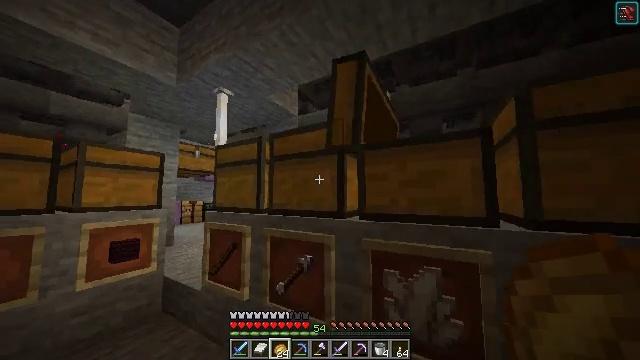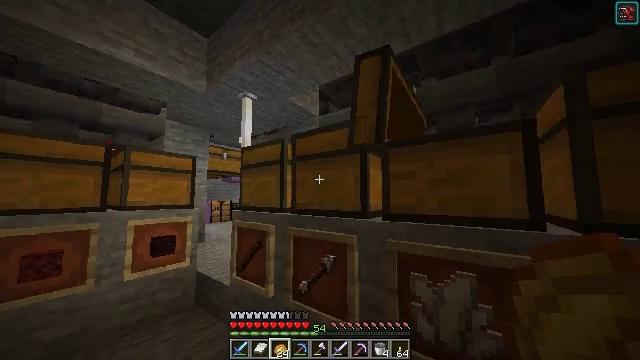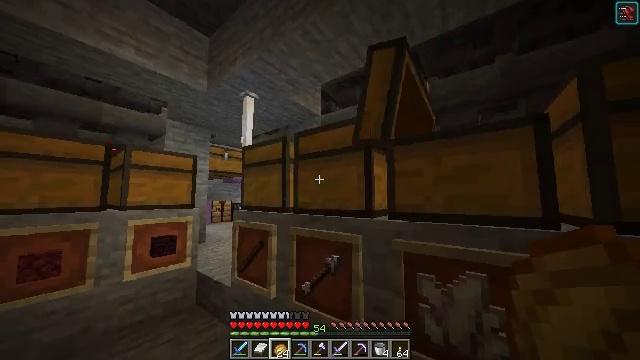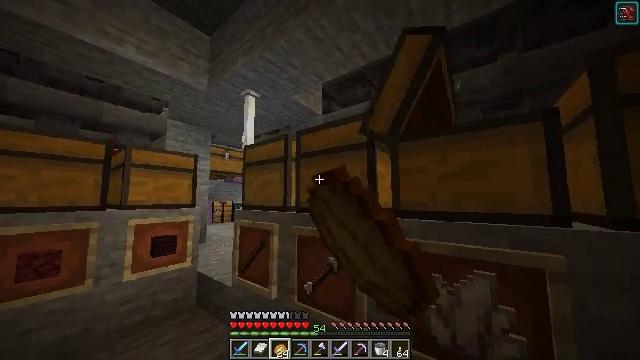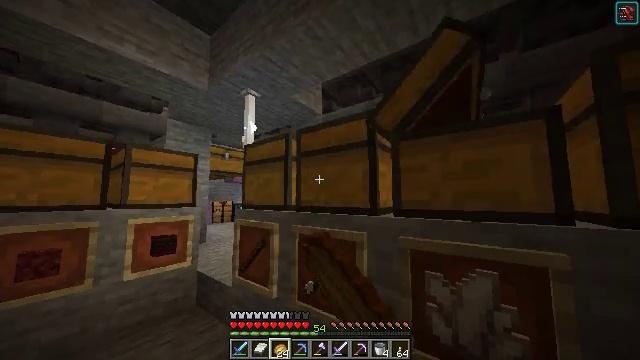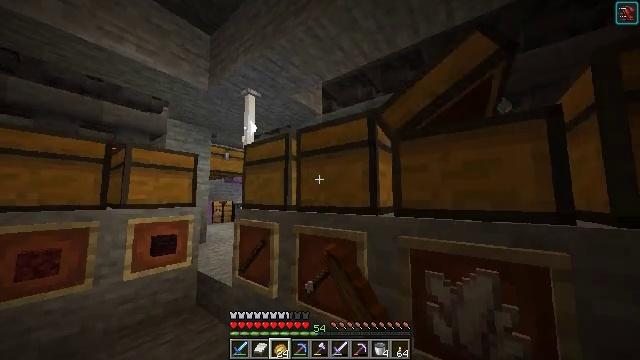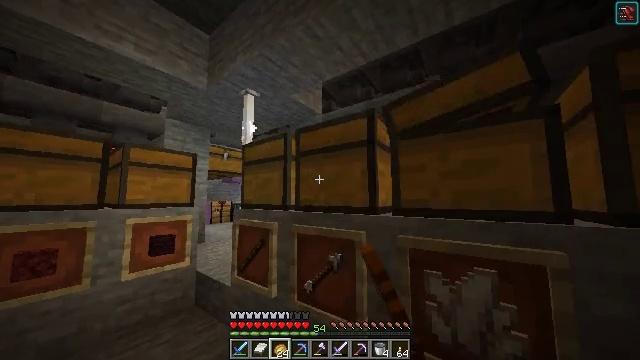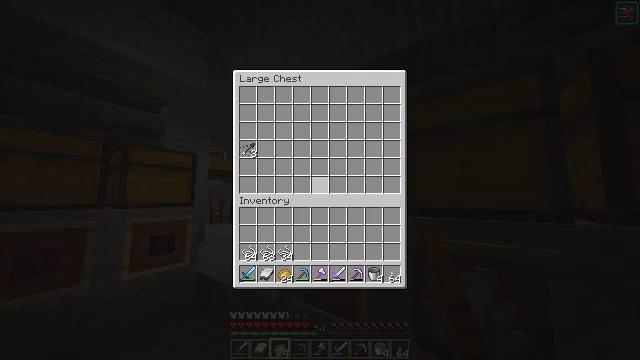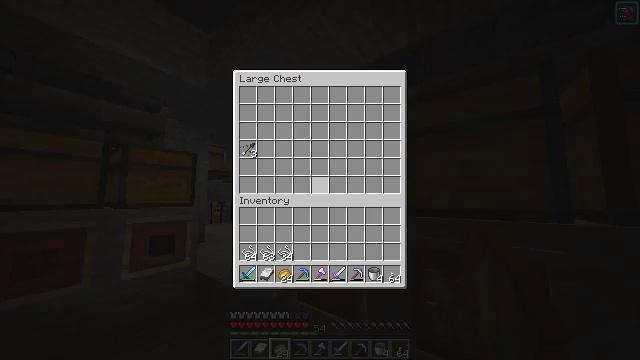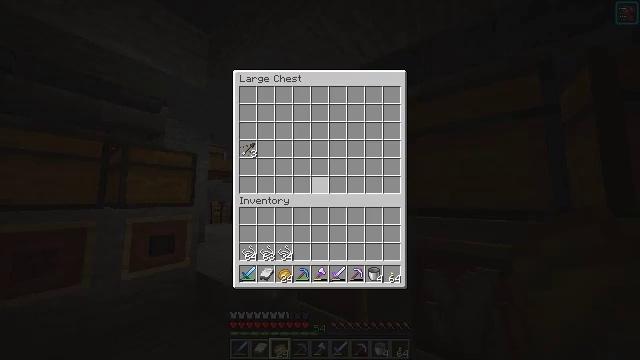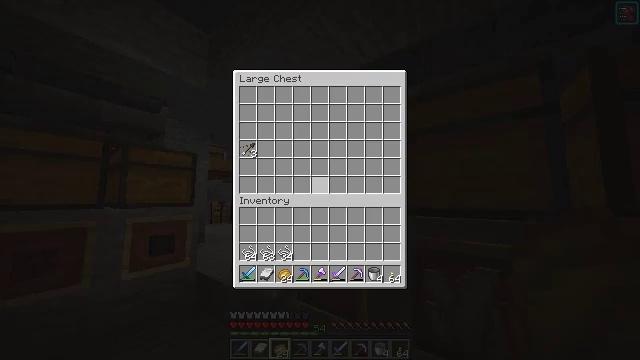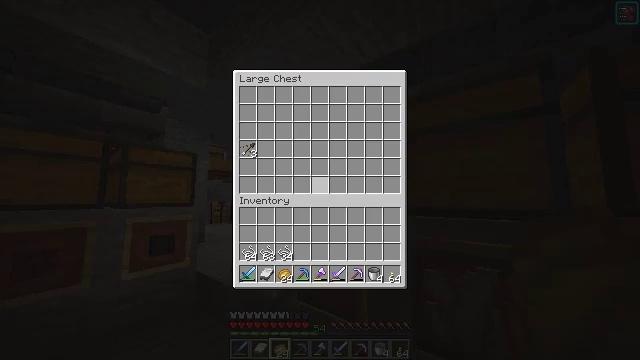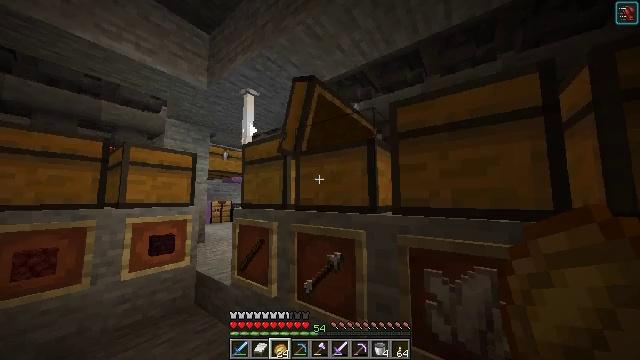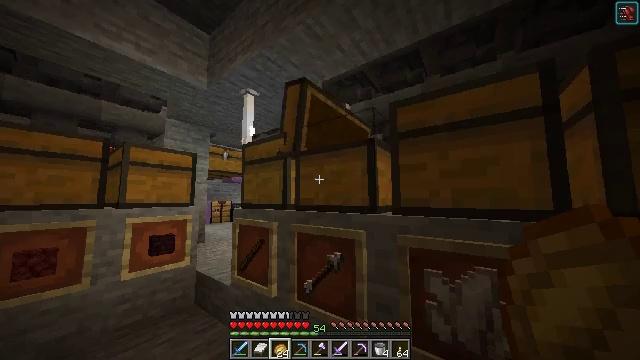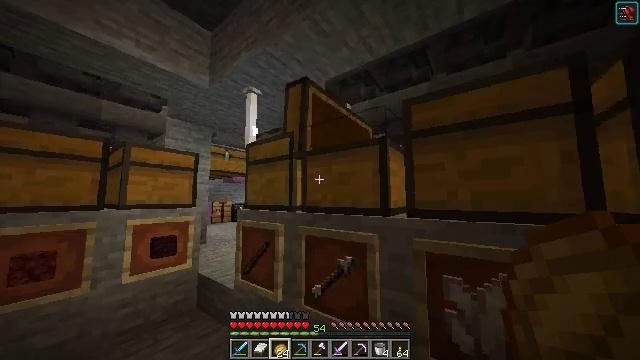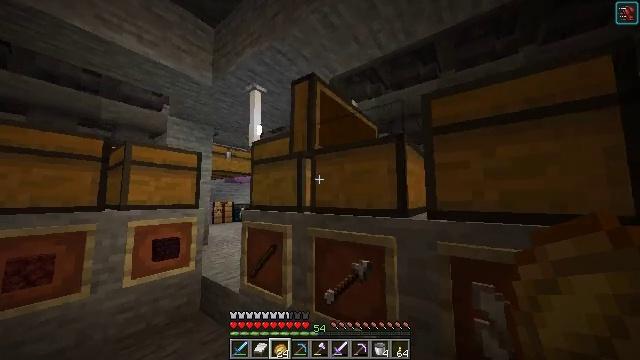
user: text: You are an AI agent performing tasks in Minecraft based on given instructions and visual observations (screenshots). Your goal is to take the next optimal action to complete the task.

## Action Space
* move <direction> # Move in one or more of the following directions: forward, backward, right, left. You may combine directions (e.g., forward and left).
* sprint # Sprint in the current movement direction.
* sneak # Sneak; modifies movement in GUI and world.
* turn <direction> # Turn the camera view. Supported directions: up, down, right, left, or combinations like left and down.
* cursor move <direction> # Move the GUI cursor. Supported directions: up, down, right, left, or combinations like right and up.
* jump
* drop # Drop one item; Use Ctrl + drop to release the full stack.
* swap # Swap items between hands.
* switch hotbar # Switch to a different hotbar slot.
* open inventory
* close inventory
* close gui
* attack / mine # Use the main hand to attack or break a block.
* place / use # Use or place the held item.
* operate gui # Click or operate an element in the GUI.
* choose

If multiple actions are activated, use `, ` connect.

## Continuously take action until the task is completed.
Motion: motion action
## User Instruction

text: Drop a clay ball.
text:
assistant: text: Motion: turn left
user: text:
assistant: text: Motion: use / place
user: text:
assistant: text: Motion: use / place
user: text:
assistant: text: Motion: use / place
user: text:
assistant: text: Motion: no_op
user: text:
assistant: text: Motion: no_op
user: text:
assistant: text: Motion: open gui
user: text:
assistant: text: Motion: no_op
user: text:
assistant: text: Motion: no_op
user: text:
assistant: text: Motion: no_op
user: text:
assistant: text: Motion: no_op
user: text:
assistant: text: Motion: no_op
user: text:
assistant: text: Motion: close gui
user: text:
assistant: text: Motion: move forward and move left
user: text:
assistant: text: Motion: move forward and move left
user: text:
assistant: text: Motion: move forward and move left
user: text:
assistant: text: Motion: no_op
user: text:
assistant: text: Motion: no_op
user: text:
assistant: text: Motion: use / place
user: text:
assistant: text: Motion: use / place
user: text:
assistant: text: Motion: use / place
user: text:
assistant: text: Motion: no_op
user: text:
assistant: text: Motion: no_op
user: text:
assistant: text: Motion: open gui
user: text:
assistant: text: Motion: no_op
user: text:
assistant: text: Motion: no_op
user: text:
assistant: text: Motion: no_op
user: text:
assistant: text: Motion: no_op
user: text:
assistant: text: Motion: no_op
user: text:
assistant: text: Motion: close gui